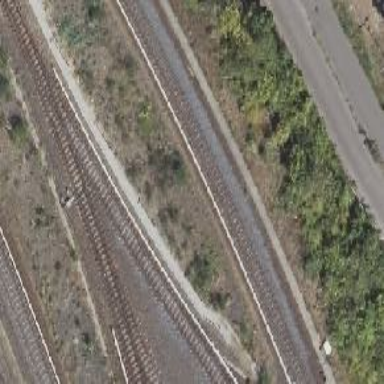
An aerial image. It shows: Light rail electrified railway.